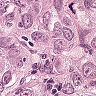
Metastatic tissue present: yes